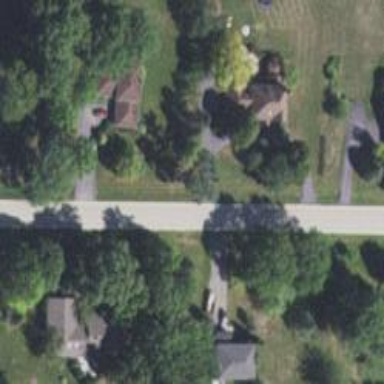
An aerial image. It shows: Driveway leading to service road.